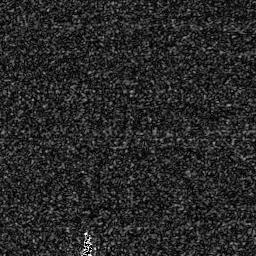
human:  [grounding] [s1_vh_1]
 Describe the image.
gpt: In the satellite image, there is  <ref>1 small ship </ref> <box>[[30, 90, 37, 99, 0]]</box> located at bottom.